Field crop: maize
Growth stage: 2
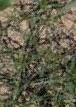
Species: salsola